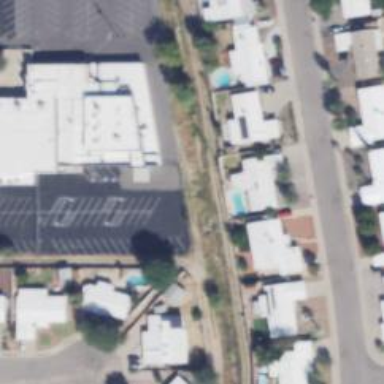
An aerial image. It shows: Alley classified as service road.